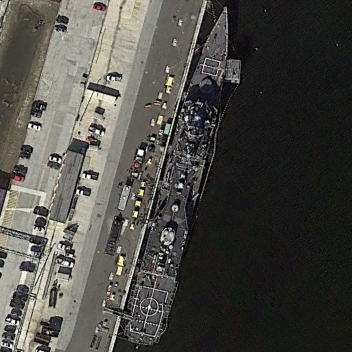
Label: cruiser